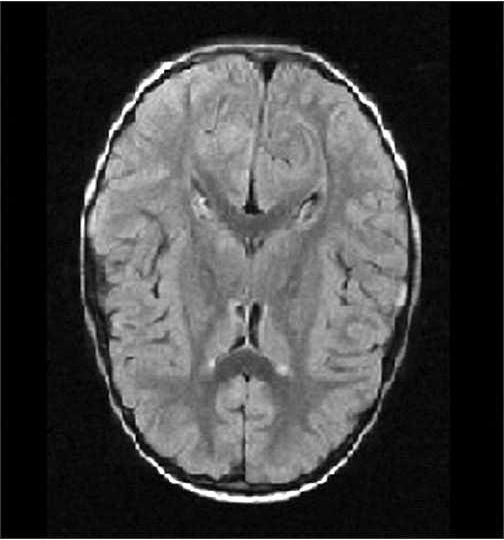
Label: notumor